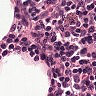
Metastatic tissue present: no